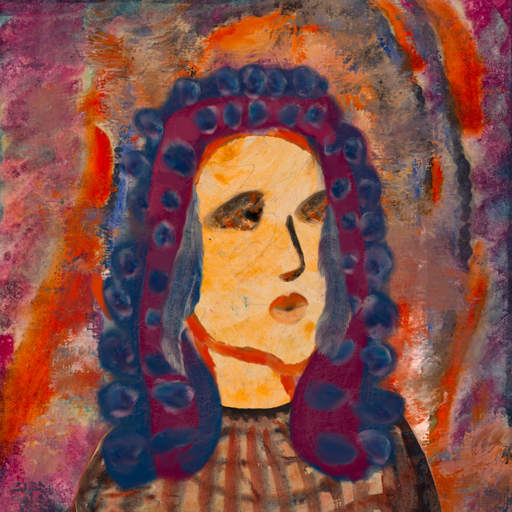
Background: Experience, Head And Neck Side: Experience, Face Side: Gypsy_Queen, Bust: Orphan, Hair Side: Hill_Girl, Head Accessory: Blank, Second Necklace: Blank, Necklace: Blank, Baby: Blank